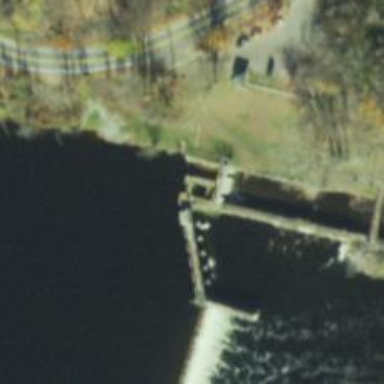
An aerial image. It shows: Lock gate along waterway.